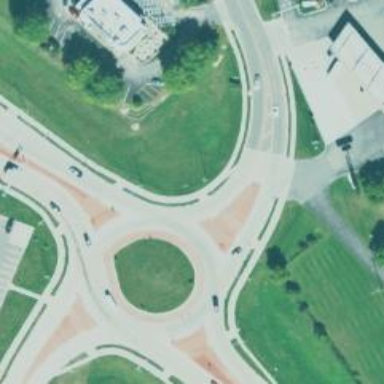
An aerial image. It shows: Secondary road around roundabout.